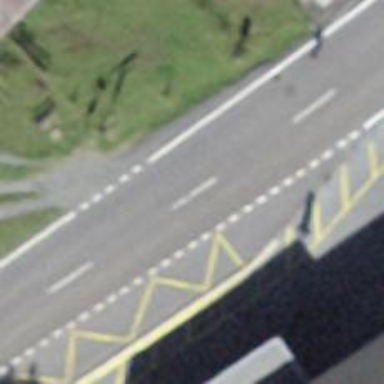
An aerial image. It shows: Asphalt road classified as primary highway.